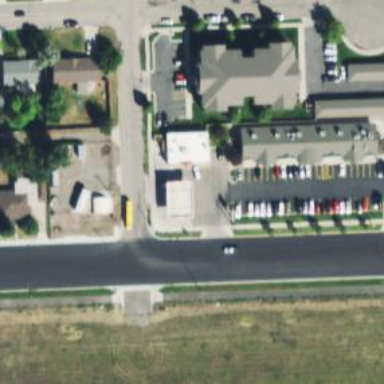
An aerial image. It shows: Convenience shop.